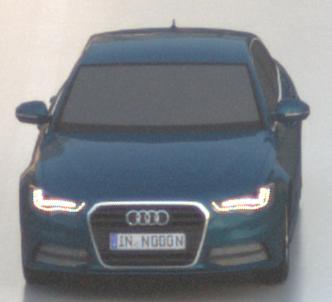
Make: Audi
Model: A6 2.0 TFSI
Detailed model: A6 (C7) Limousine
Model produced from: 2011/10
Model produced until: 2014/09
Doors: 4
Color: blue
Road condition: wet road
Daytime: sunrise or sunset
Contrast: low contrast